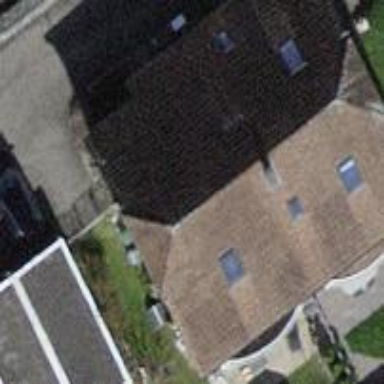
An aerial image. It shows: Building with tiled roof.